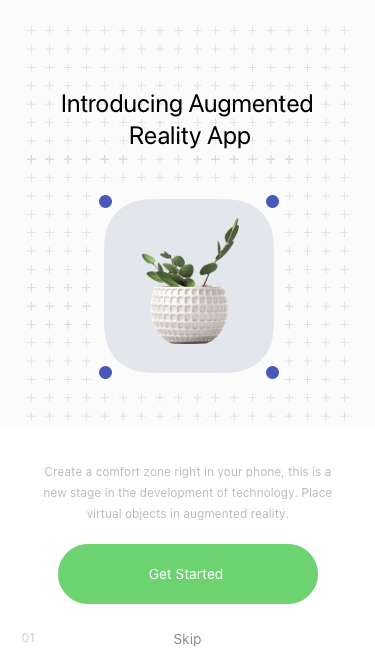
Text in this UI design:
Get Started
Create a comfort zone right in your phone, this is a new stage in the development of technology. Place virtual objects in augmented reality.
Introducing Augmented
 Reality App
Skip
01